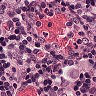
Metastatic tissue present: yes